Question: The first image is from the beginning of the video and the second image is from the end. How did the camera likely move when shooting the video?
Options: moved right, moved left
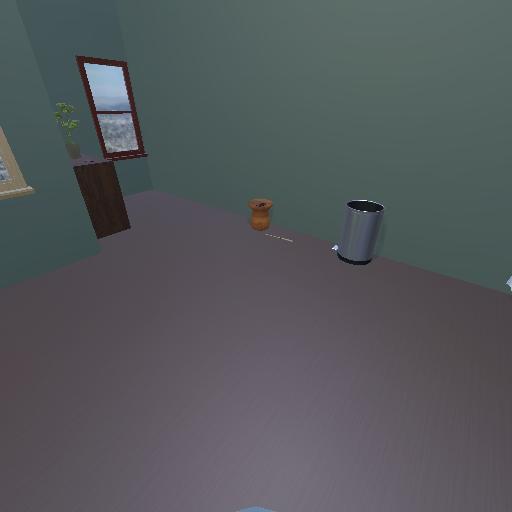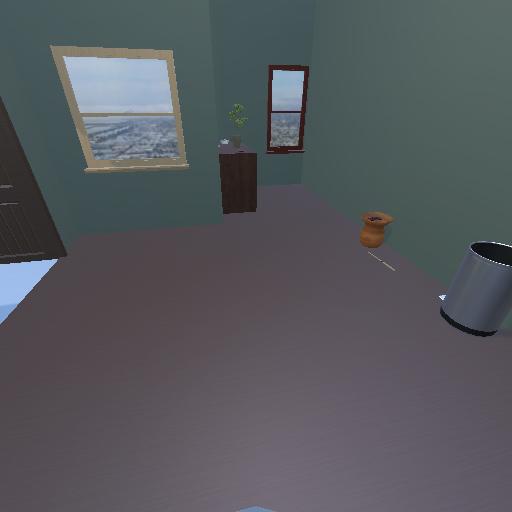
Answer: moved right